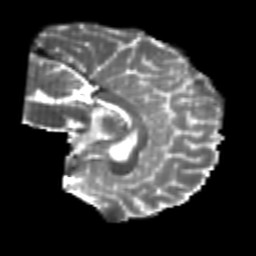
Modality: T2w
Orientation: sagittal
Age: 24
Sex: male
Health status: healthy
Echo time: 0.074 s